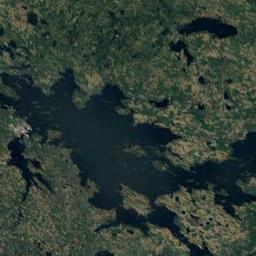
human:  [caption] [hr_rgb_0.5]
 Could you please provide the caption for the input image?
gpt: There are many lakes of different shapes and sizes .

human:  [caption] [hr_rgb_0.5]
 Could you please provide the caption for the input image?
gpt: Some lakes of different sizes lie on a flat ground covered with vegetation and the water is dark blue .

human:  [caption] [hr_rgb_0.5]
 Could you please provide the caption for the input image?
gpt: The lake in the picture is small .

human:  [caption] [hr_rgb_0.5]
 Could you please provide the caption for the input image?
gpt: A blue lake surrounded by forest .

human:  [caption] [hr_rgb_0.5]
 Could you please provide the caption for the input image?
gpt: There are green land around the lakes .